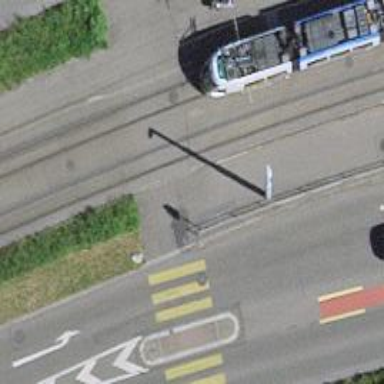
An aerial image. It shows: Uncontrolled railway crossing.